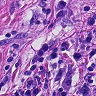
Metastatic tissue present: no